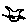
Label: cat